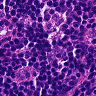
Metastatic tissue present: no